Question:
Hi
Below is my chart, I need to siaplay a line after each 4 bars. SSRS provide me facility to display lines between the bars, but I want to show the lines between two intervals.
So gray lines are what which can be displayed by "Show Major Gridline" but I need the lines which I highlited in Red, so Red straight lines need to be dsplayed after every month.
Thanks
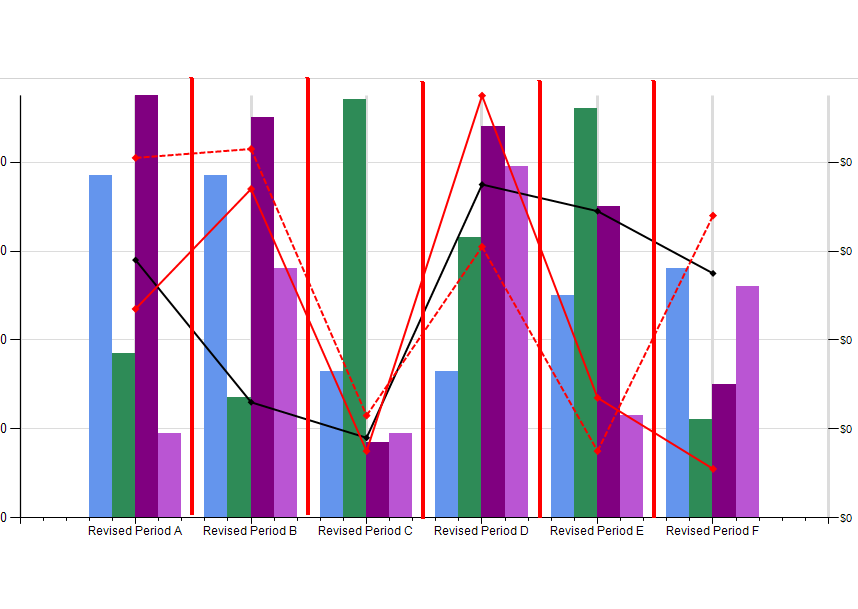
Answer: Since SSRS is not very flexible and sometimes we need to do something tricky to do what we need to do.
Since the X-Axis is monthly data so I double the rows with 15th of each month.
'INSERT INTO @Output SELECT * FROM Result UNION ALL SELECT Cast(Year(DateAdd(d, -15, RevisedPeriod)) AS VarChar(4)) + '-' + Cast(Month(DateAdd(d, -15, RevisedPeriod)) AS VarChar(2)) + '-15', NULL , NULL , NULL , NULL , NULL , NULL , NULL , NULL , NULL FROM Result'
Then I calculate the peak value around all the bars.
'SELECT @Max1 = Max(Bar1) FROM @Output SELECT @Max2 = Max(Bar2) FROM @Output SELECT @Max3 = Max(Bar3) FROM @Output SELECT @Max4 = Max(Bar4) FROM @Output'
'SELECT @MaxAll = Max(Value) FROM (VALUES (@Max1), (@Max2), (@Max3), (@Max4)) AS AllValues(Value)'
And then get the next peak value that the bar can reach, for example if I get the maximum value as 37,295 then the peak value would be 40,000 - 0.01 so that the line will reach till the top of the chart. Please see following result.
'SET @MaxAll = Cast(Cast(Cast(SubString(Cast(Cast(@MaxAll AS BigInt) AS VarChar(50)), 1, 1) AS Int) + 1 AS VarChar(1)) + Replace(Space(Len(Cast(Cast(@MaxAll AS BigInt) AS VarChar(50)))-1), ' ', '0') AS Decimal(18, 2)) - 0.01'
Finally update the rows representing 15th of each month with this @MaxDAll value
'UPDATE @Output SET PeriodSeparator = @MaxAll WHERE Day(RevisedPeriod) = 15 AND Month(RevisedPeriod) <> 6'
Then in SSRS show this 15th of each month as Range Chart Type (Eror Bar)
This is now showing a line separator between each month.